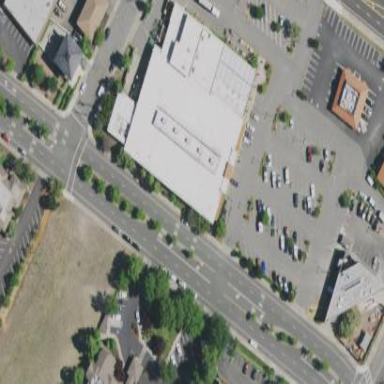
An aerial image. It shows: Retail building housing hardware shop.